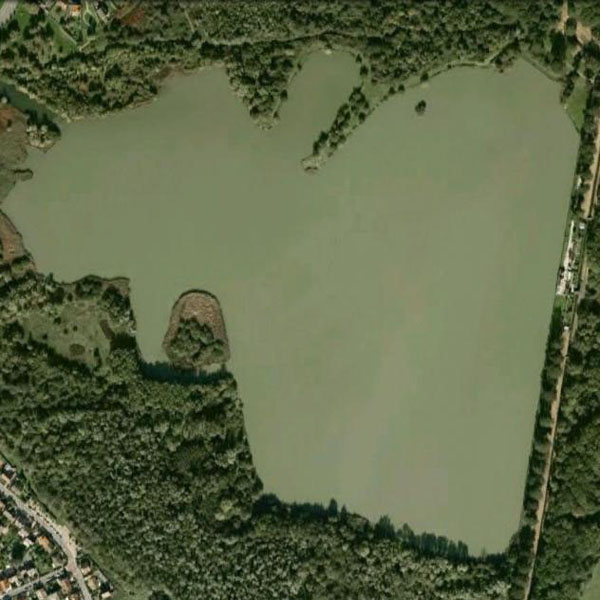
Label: Pond